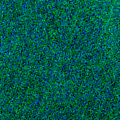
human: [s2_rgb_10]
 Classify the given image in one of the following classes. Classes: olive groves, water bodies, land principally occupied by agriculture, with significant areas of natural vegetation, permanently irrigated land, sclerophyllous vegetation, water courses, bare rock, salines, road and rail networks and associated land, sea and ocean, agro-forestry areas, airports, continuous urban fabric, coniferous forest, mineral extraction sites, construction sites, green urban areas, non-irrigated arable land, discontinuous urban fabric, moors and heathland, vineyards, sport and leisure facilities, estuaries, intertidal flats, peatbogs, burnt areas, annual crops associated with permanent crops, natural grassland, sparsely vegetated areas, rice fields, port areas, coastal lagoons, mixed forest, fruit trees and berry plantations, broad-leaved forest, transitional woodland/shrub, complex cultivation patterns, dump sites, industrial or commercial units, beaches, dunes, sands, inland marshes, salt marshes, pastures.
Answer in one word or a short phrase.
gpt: sea and ocean